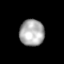
Tissue: lung
Cell type: T cells
Senescence score: 0.2163
Nuclear area (px): 645
Mean DAPI intensity: 171.377